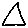
Label: triangle